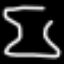
Label: hourglass